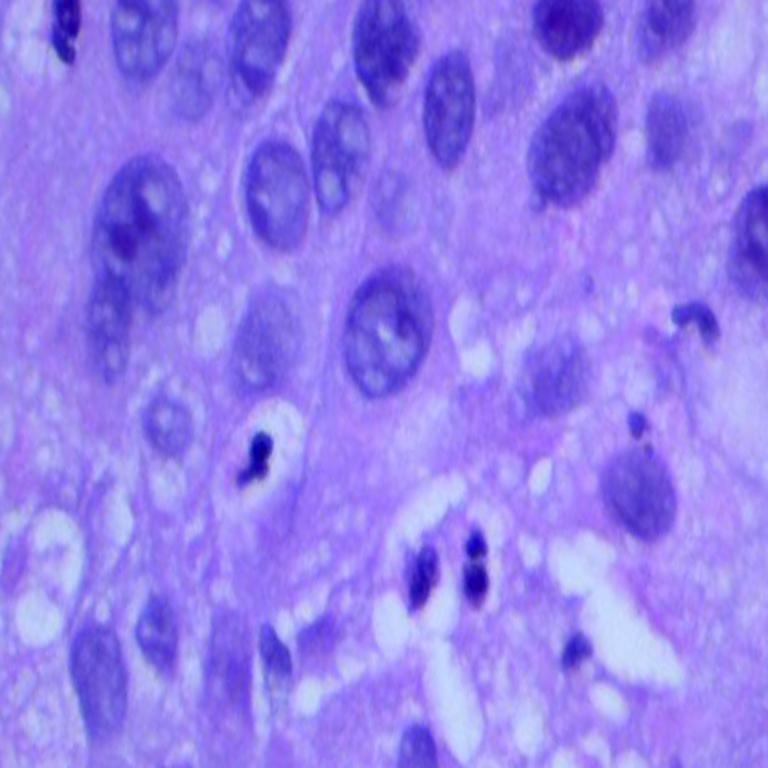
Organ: lung
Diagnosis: squamous carcinomas